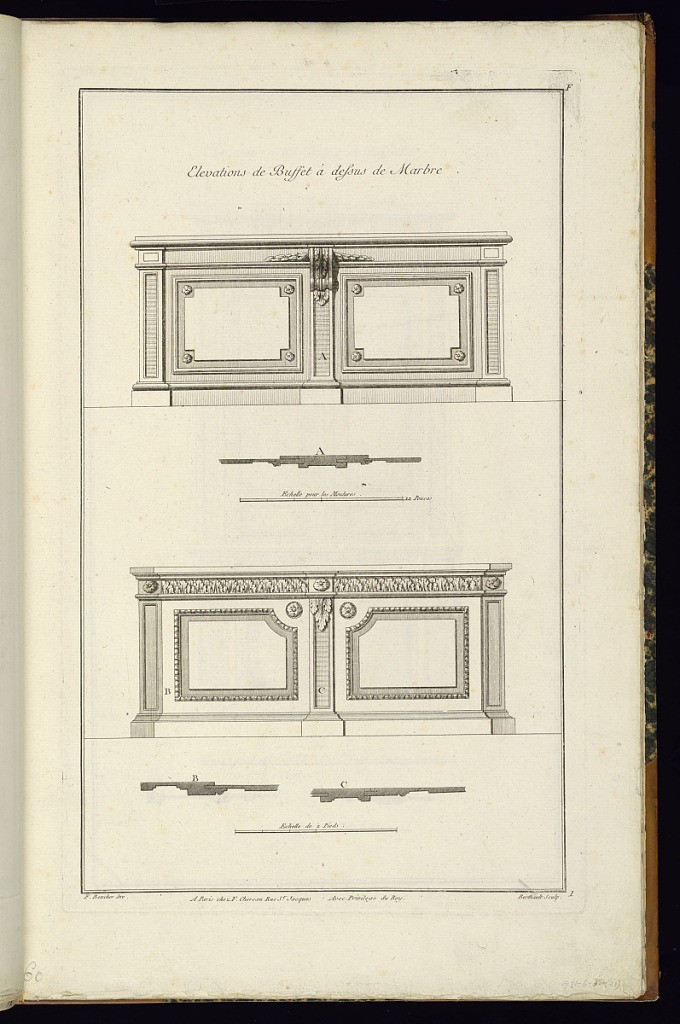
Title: Elevations de Buffet à dessus de Marbre
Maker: Juste-François Boucher, French, 1736 – 1782
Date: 1774
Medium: Engraving on laid paper
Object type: Print
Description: Elevations of two buffet tables with marble tops. The top buffet features ornament motifs including a scroll brackets, rosettes, and garland. The bottom buffet features ornament motifs including acanthus leaves, rosettes, and egg and dart. The plate is signed.